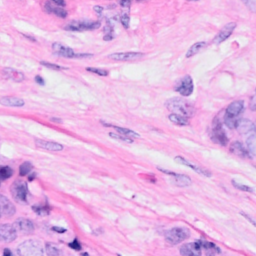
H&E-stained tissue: Breast